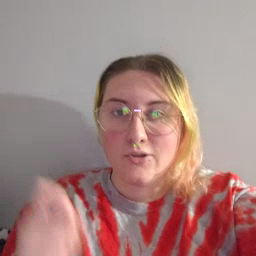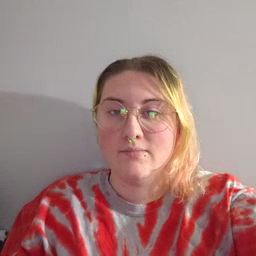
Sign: dryer